Question: I have a simple question, I suppose, but I cannot find anything.
What's the number at the end of line 6, '+ 429'?

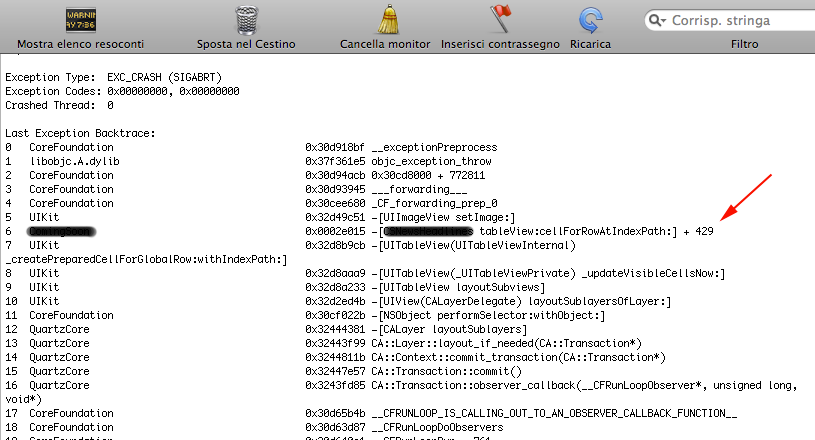
Answer: It means that the return address for stack frame 6 is 429 bytes past the start of the -[#### tableView:cellForRowAtindexPath:] function. It might be inside that function, or it might be past the end of the function but not inside any other known function.
## UPDATE
In order for the symbolicator to turn those return addresses into line numbers, you must have the '.dSYM' file that the linker created when it created the executable file. Each executable is tagged with a UUID, and the '.dSYM' file is tagged with the same UUID. The symbolicator looks at the UUID of the executable and uses Spotlight (OS X's filesystem search support) to find the matching '.dSYM'. If you didn't save the '.dSYM', you will have a hard time turning the addresses into line numbers. Note that when you tell Xcode to build an archive (Product > Archive), the archive contains both the executable and its matching '.dSYM'.